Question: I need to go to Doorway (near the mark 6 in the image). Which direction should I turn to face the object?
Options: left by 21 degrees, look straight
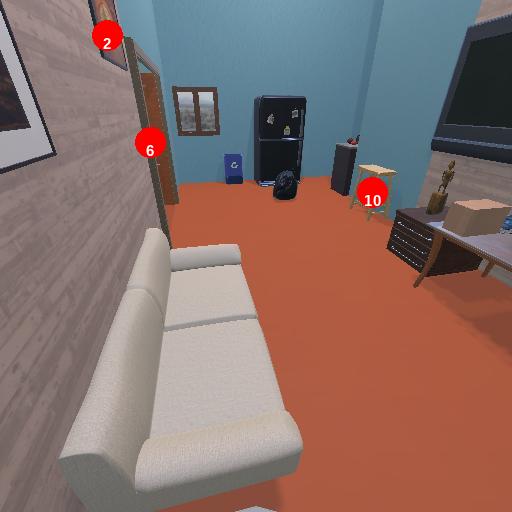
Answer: left by 21 degrees